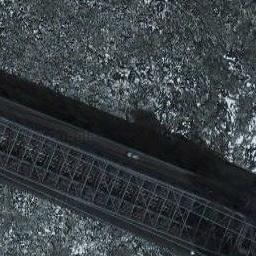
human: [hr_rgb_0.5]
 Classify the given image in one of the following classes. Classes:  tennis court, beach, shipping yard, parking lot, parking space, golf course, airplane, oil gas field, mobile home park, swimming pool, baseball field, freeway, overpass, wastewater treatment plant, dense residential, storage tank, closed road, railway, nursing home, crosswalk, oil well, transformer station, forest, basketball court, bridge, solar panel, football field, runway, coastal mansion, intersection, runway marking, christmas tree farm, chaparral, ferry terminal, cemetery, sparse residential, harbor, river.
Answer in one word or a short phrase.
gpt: bridge